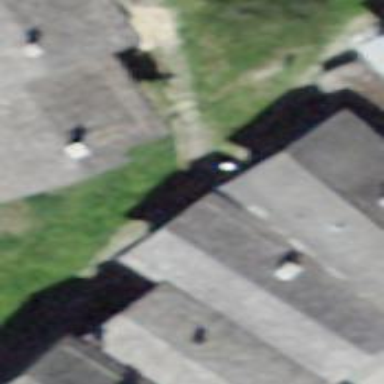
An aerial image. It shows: Building with tile roof.